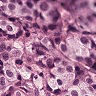
Metastatic tissue present: yes